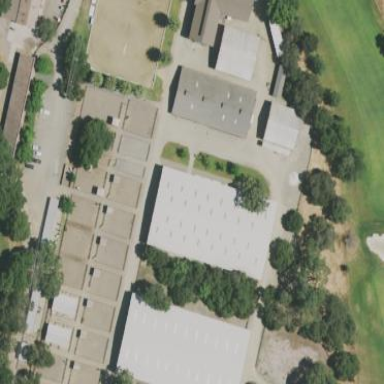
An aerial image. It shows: Pitch for equestrian sports located under roof.